Question:
In my mainpage.xaml the windows mobile image(phone page) does not appear, instead white screen appears.How to get the phone page again.
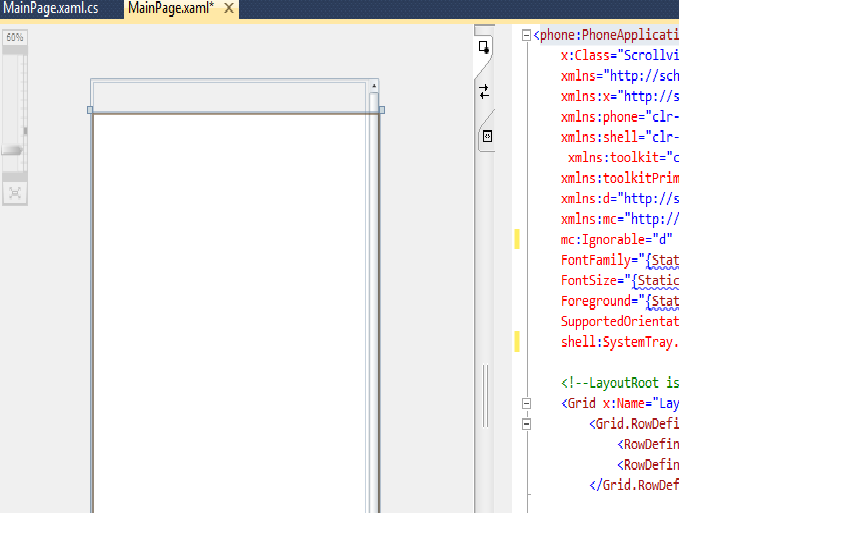
Answer: The following forum post seems like a similar issue to yours "How do you set the skin of your design pane?":-
<URL>